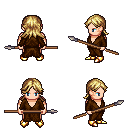
a pixel art fantasy rpg character, male body template, human, light skin, brown robe, red pants, blonde loose hair, gold boots, spear, four views (front, back, left, right), 2x2 character sprite sheet, small pixel art, hard edges, no anti-aliasing